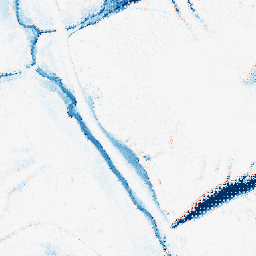
Category: morphological
Decomposition family: morphological_ellipse
Decomposition parameters: operation: closing
width: 30
height: 20
Upsampling method: regularized
Upsampling parameters: scale: 2
lambda_reg: 0.1
Upsampling scale: 2